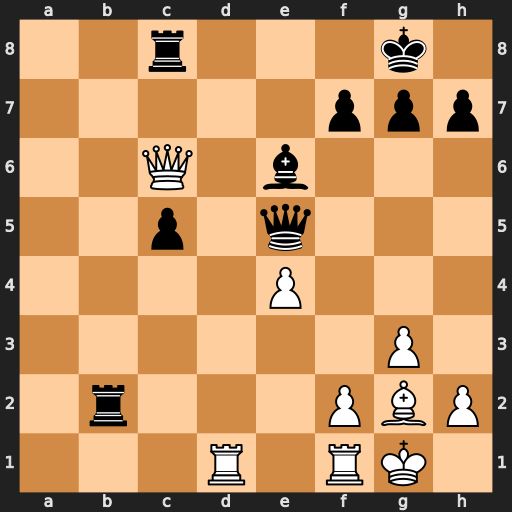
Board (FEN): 2r3k1/5ppp/2Q1b3/2p1q3/4P3/6P1/1r3PBP/3R1RK1
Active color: w
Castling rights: -
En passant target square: -
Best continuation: Qxc8+ Bxc8 Rd8+ Qe8 Rxe8#